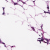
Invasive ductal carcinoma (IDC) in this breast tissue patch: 0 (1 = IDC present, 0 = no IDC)